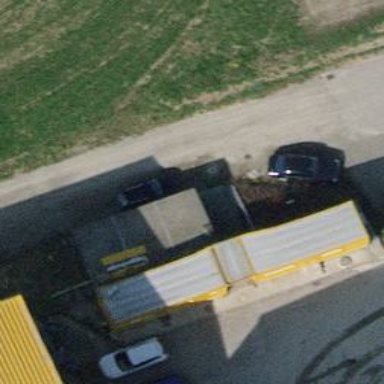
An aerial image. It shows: Power substation.